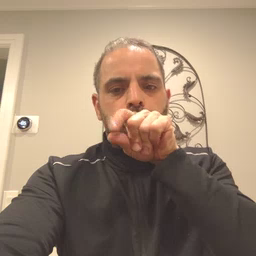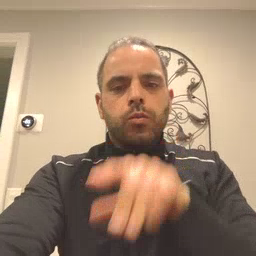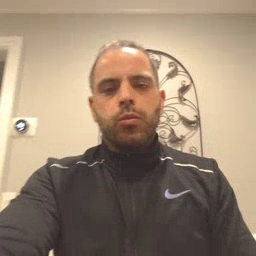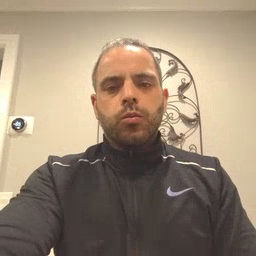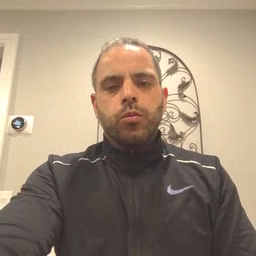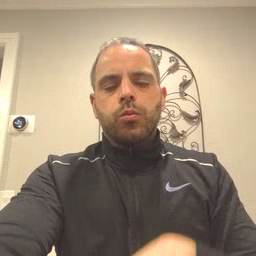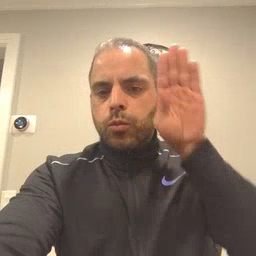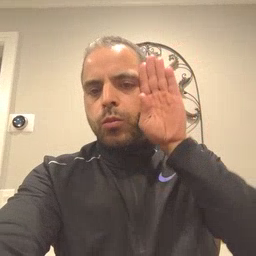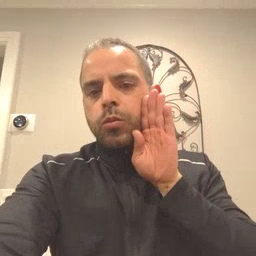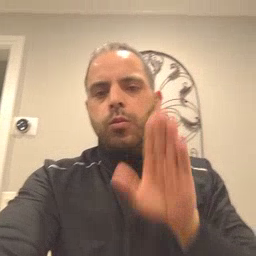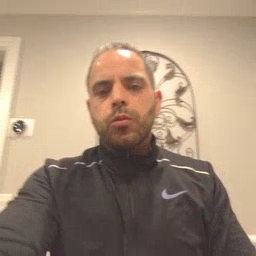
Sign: brown